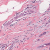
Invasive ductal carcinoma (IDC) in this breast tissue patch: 1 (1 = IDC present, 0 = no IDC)